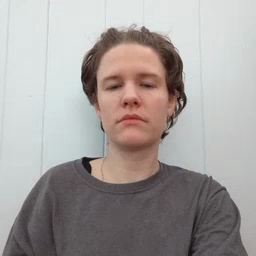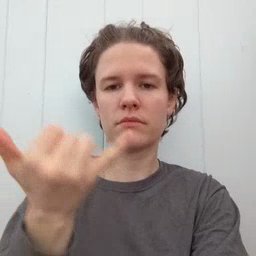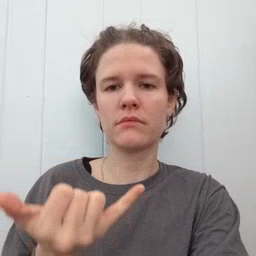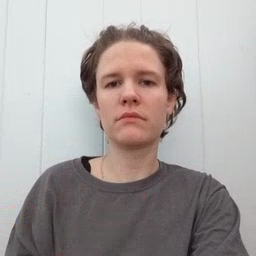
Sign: now